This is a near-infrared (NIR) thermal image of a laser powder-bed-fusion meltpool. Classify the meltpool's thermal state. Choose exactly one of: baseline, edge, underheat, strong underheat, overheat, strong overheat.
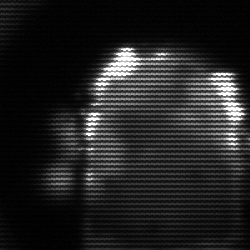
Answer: baseline